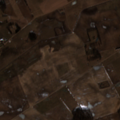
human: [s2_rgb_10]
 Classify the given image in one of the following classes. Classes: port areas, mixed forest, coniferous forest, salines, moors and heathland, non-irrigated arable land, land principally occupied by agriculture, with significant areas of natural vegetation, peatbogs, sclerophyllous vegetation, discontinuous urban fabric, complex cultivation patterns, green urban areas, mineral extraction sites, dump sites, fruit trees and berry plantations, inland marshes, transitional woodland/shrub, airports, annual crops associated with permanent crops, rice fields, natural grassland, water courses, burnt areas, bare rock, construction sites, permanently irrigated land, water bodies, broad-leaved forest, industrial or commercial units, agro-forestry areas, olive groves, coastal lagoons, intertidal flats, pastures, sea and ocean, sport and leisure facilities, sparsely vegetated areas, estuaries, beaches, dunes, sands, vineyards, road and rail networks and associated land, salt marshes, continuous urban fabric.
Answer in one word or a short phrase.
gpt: non-irrigated arable land, pastures, complex cultivation patterns, mixed forest